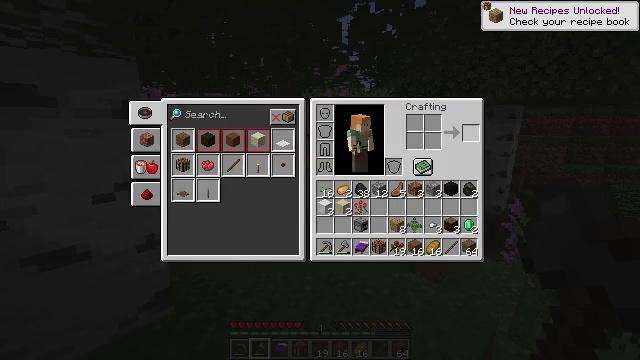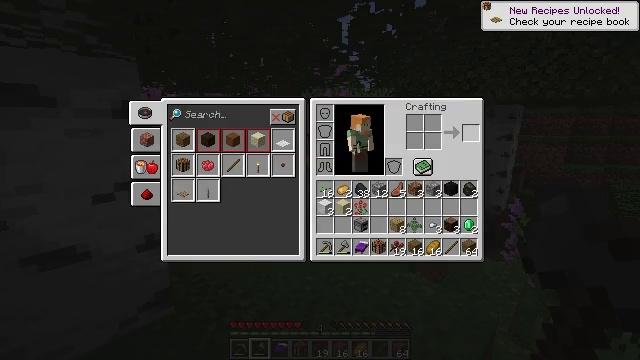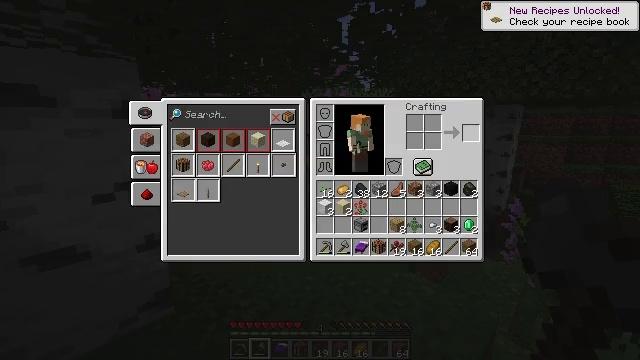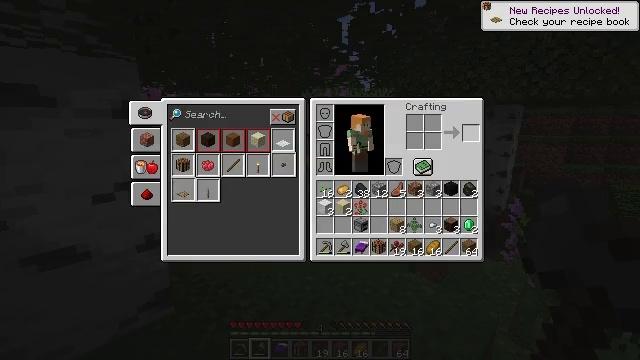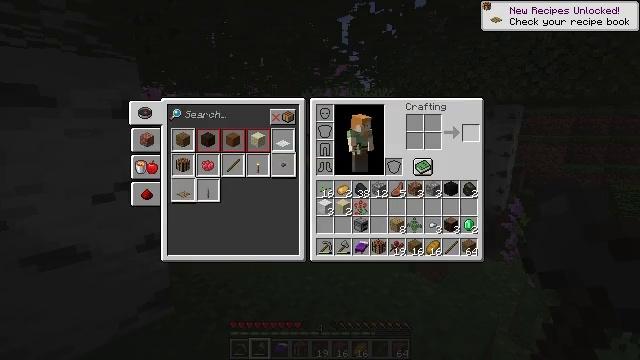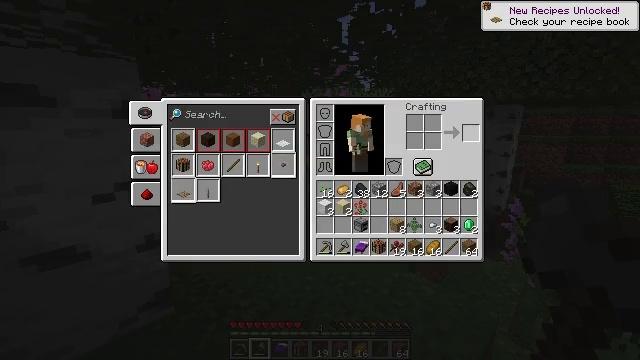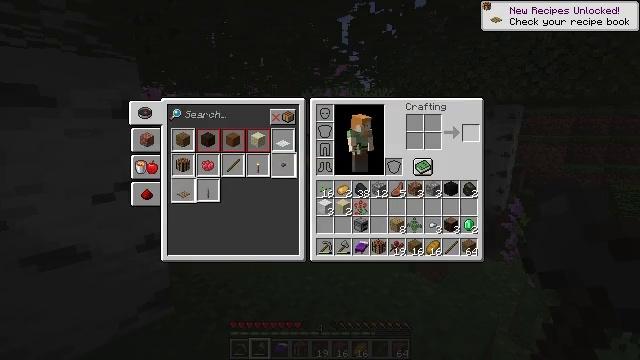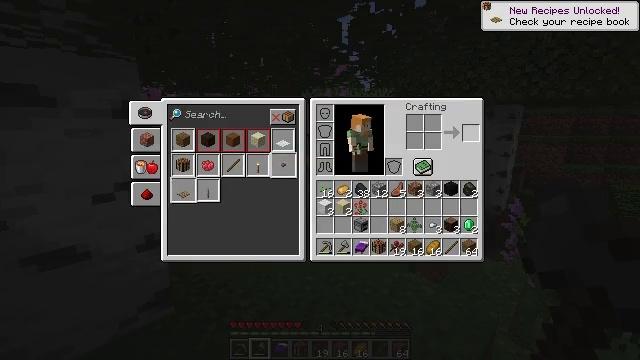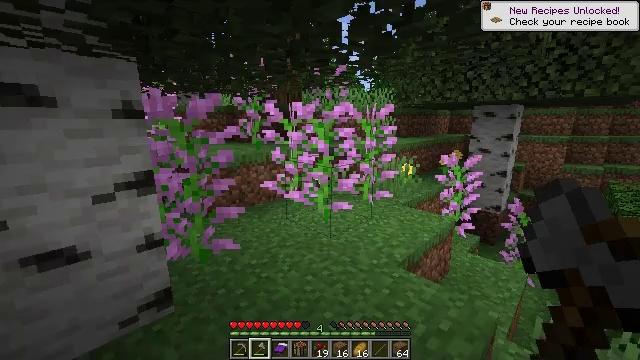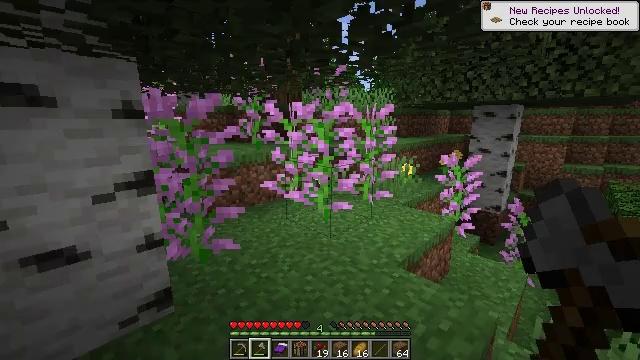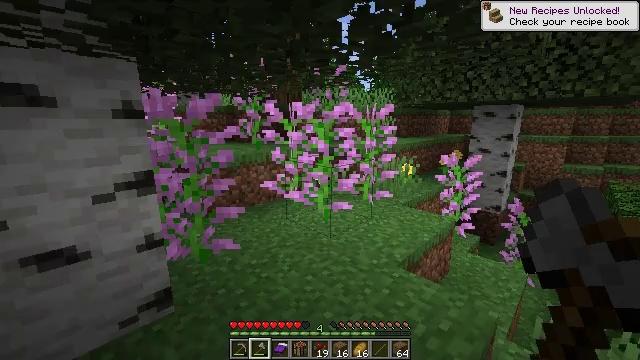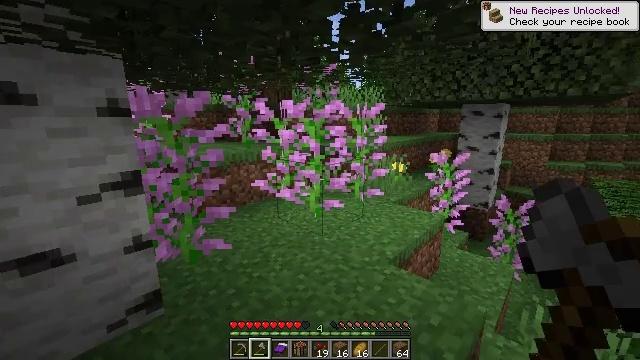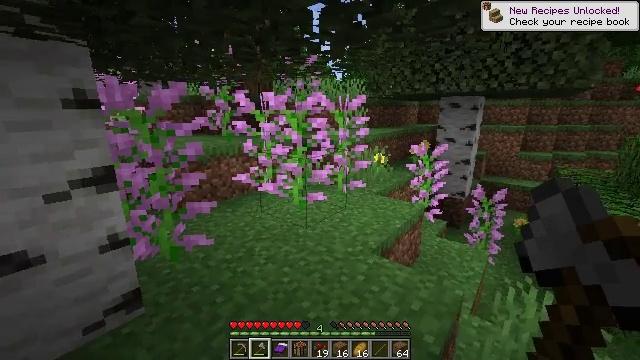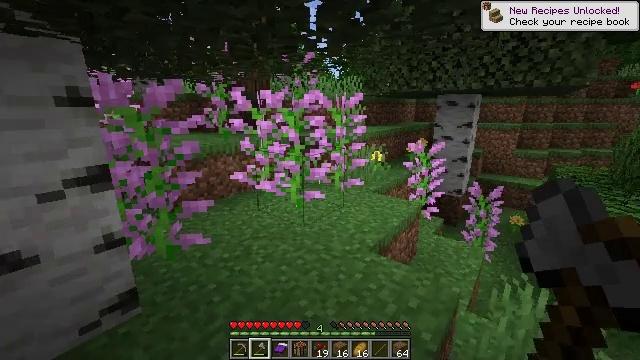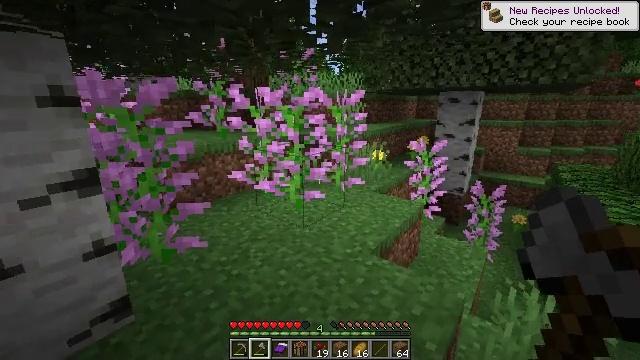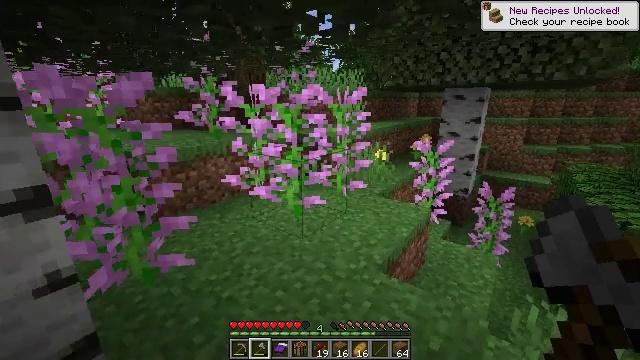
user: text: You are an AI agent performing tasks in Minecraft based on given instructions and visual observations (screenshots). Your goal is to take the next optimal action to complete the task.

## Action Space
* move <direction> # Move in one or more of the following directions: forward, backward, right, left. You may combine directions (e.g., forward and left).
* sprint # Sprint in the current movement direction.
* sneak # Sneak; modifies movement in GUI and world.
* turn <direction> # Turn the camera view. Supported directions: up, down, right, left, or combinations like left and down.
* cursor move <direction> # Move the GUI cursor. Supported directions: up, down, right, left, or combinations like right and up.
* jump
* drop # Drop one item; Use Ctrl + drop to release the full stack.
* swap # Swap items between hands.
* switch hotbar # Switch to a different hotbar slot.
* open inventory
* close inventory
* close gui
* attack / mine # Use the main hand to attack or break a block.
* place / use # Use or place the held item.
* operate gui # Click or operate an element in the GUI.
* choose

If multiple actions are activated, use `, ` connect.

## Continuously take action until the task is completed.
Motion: motion action
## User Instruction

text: Pick up the lilac.
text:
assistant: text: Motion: sneak, open gui
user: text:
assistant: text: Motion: no_op
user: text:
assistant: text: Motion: no_op
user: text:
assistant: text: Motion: no_op
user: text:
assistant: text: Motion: no_op
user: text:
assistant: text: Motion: no_op
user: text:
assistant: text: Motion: no_op
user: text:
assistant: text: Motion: no_op
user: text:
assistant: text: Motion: close gui
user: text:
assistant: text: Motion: no_op
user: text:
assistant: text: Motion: turn right
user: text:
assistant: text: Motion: turn right and down
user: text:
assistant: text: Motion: move forward
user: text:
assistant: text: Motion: move forward
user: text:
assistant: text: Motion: move forward
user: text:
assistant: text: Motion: move forward, turn right and down
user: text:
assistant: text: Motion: move forward and move right
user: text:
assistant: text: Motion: move forward and move right
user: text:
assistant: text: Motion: move forward and move right
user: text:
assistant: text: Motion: move forward and move right, turn left and down
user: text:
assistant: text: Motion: move forward, turn left and down
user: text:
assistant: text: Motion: move forward, turn left
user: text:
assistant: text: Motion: move forward, turn left and up
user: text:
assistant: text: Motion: move forward, attack / mine
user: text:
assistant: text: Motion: move forward, attack / mine
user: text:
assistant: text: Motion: move forward, attack / mine
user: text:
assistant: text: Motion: move forward
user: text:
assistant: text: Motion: move forward
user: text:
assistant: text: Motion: move forward
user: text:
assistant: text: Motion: move forward